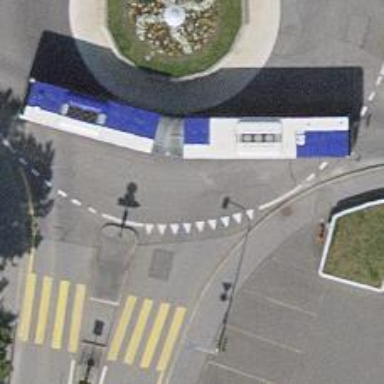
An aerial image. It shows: Tertiary road made of asphalt leading to roundabout junction.